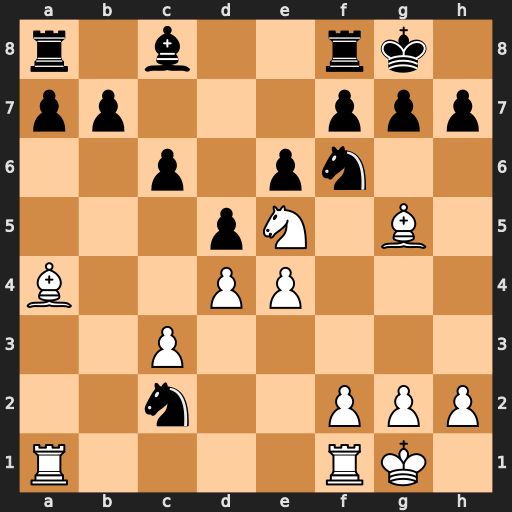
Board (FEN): r1b2rk1/pp3ppp/2p1pn2/3pN1B1/B2PP3/2P5/2n2PPP/R4RK1
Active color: w
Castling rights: -
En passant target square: -
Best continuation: Bxc2